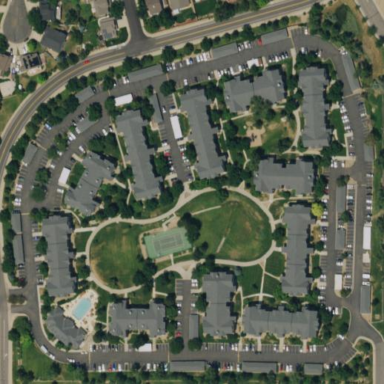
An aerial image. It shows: Residential area with apartments.